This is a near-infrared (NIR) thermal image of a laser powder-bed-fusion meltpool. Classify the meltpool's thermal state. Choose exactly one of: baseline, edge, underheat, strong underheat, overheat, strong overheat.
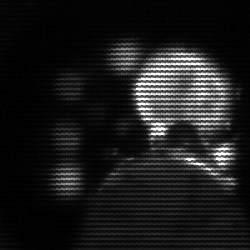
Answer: baseline